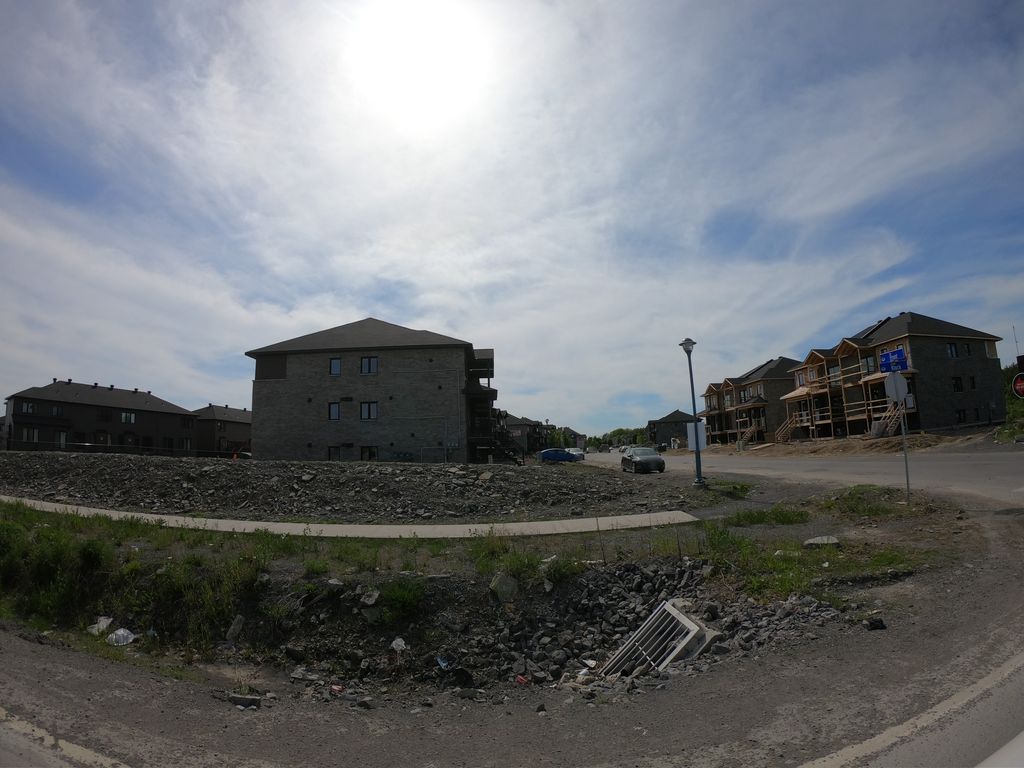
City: ottawa-gatineau